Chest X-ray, AP view. Patient: 54 years old, sex M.
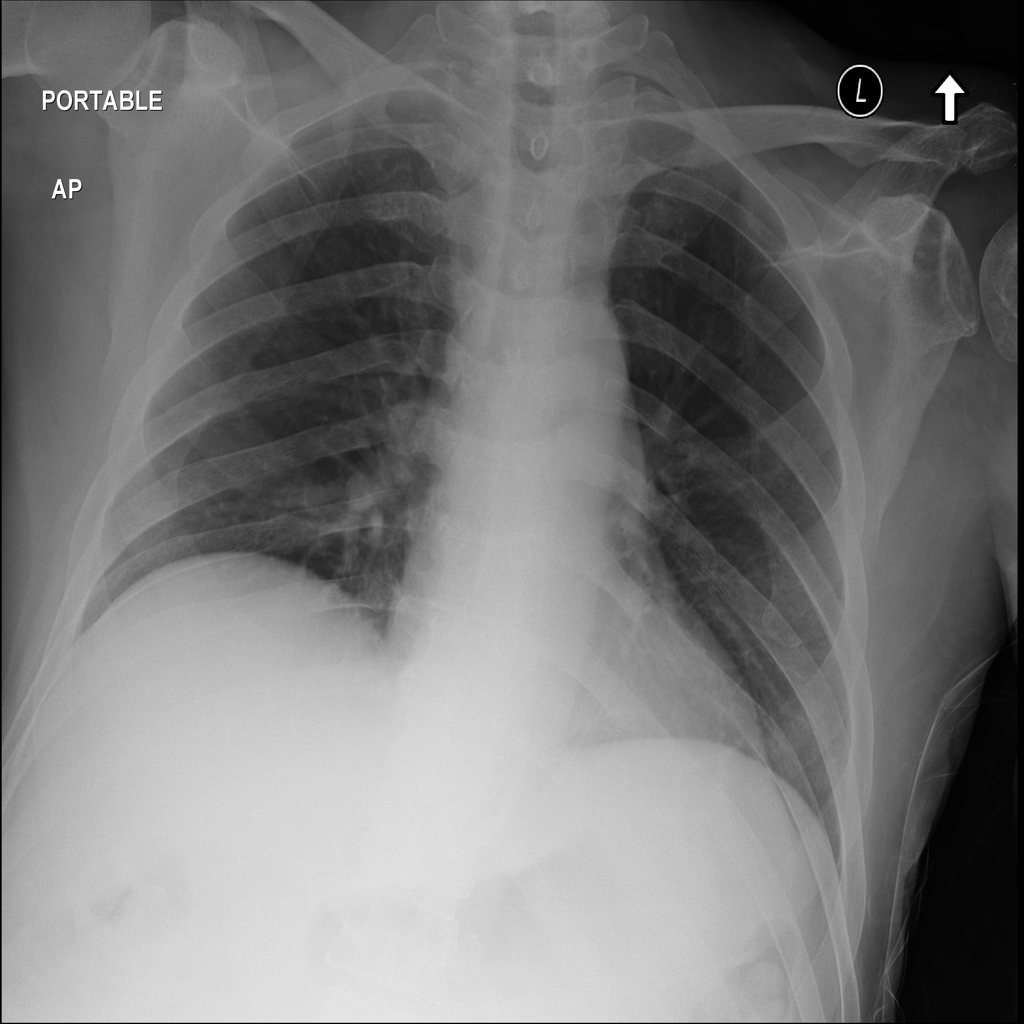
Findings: No Finding